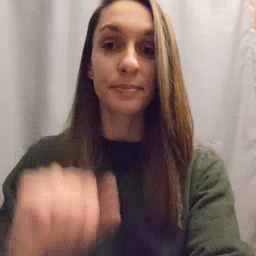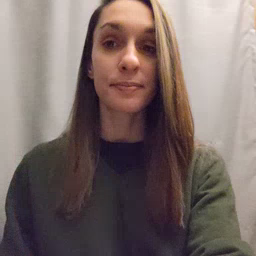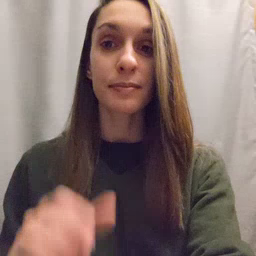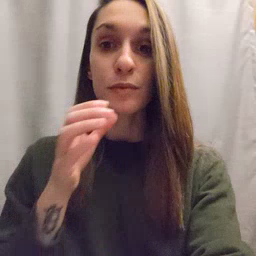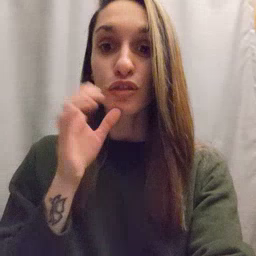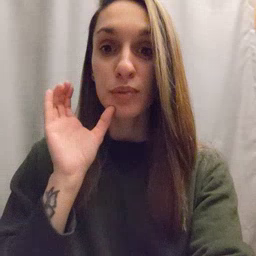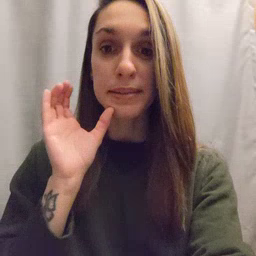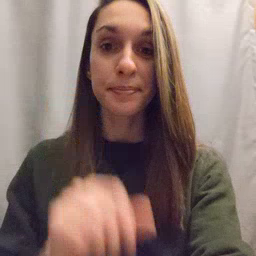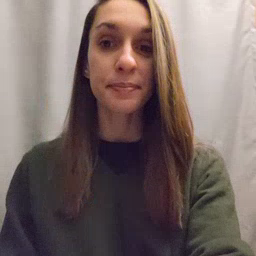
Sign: drink